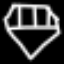
Label: diamond